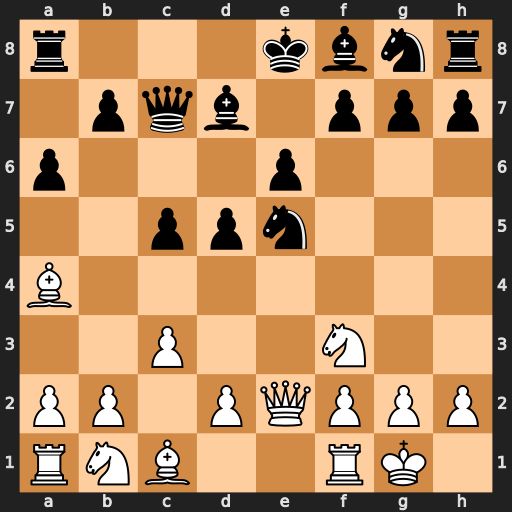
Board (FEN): r3kbnr/1pqb1ppp/p3p3/2ppn3/B7/2P2N2/PP1PQPPP/RNB2RK1
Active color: w
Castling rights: kq
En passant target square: -
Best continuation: Qxe5 Qxe5 Bxd7+ Kxd7 Nxe5+